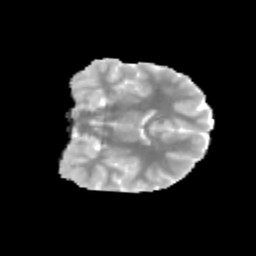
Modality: MD
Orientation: coronal
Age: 13
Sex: male
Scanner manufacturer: siemens
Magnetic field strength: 3 T
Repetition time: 3.8 s
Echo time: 0.07 s